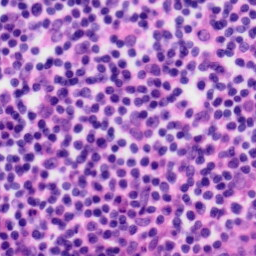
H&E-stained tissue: Tonsil